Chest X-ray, PA view. Patient: 28 years old, sex F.
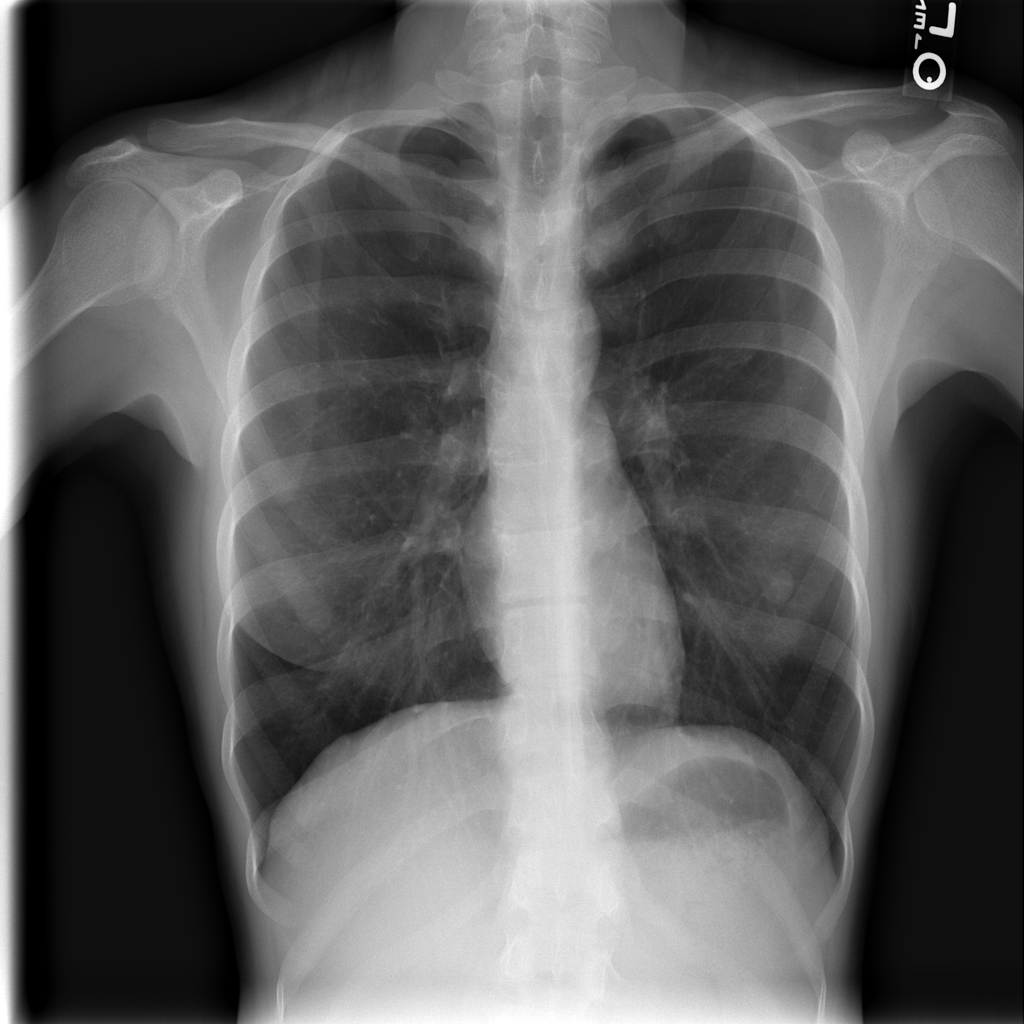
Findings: No Finding